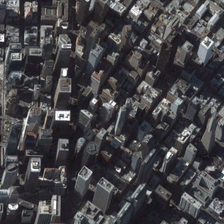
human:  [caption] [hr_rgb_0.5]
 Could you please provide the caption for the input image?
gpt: many buildings are in a commercial area .

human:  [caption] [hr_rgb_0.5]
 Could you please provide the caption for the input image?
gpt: many buildings are in a commercial area .

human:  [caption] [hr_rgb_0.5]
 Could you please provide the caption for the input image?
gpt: many buildings are in a commercial area .

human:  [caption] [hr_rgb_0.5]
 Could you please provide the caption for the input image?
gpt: many buildings are in a commercial area .

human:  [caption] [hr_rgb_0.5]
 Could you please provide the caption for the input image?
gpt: many buildings are in a commercial area .